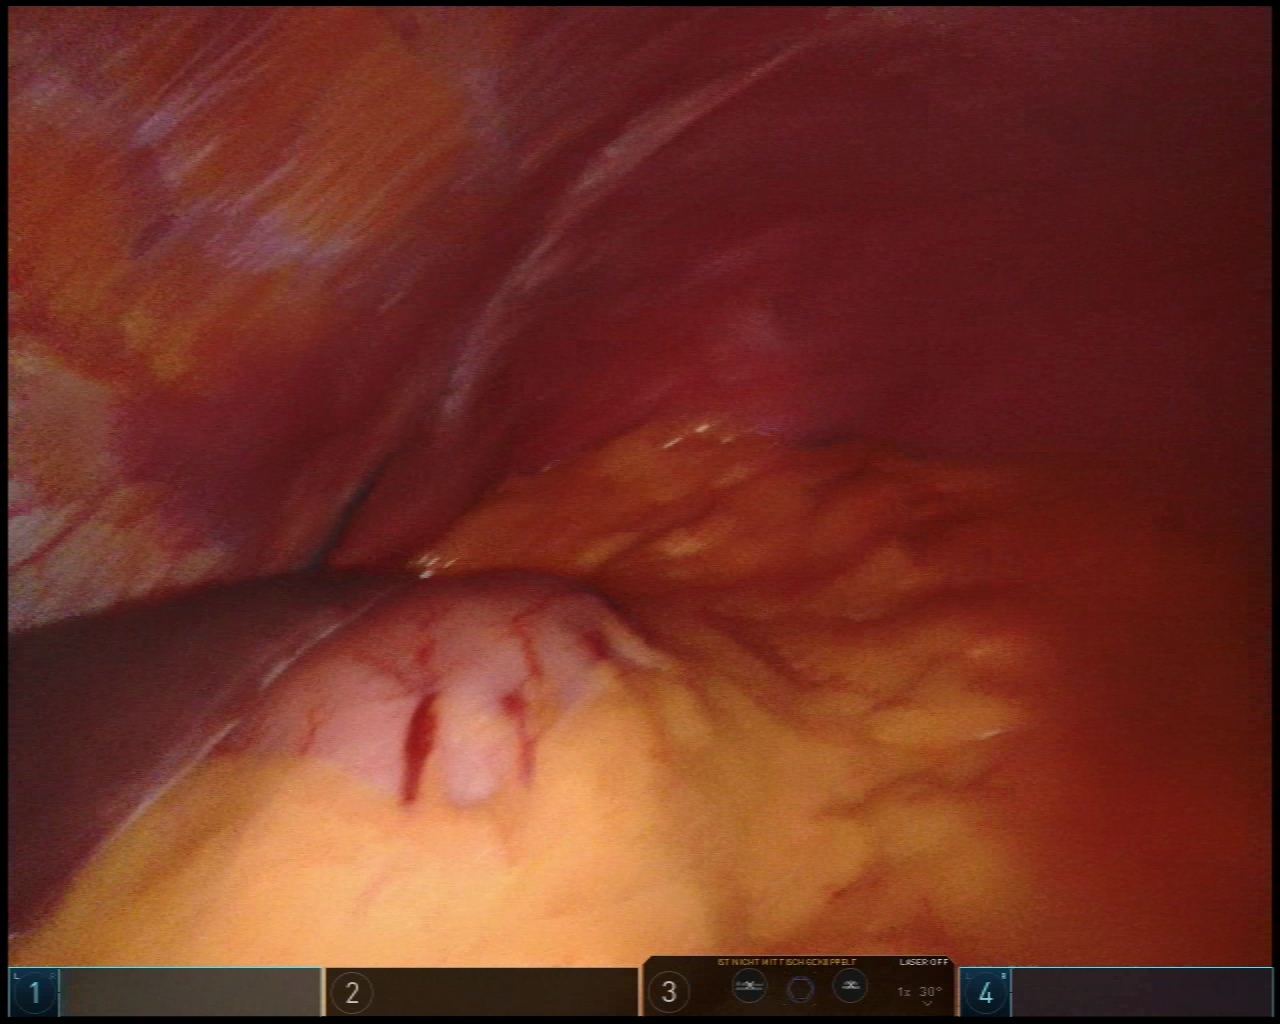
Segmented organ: stomach
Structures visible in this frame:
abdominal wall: yes
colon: no
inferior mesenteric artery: no
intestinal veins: no
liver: yes
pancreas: no
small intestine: no
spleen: no
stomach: yes
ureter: no
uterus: no
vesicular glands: no